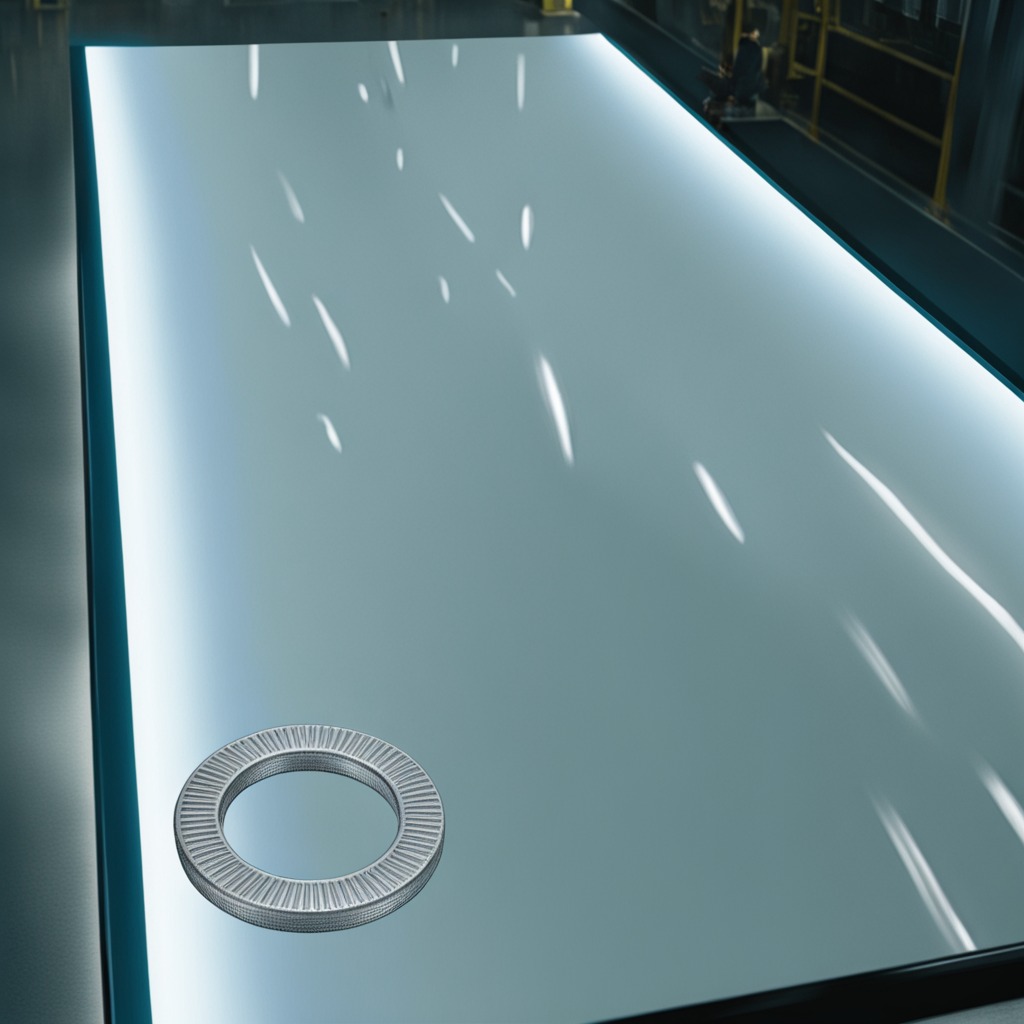
A flat metal washer lies on a high-gloss table in a ship maintenance bay industrial lighting.